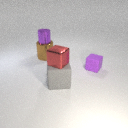
large brown metal cylinder to the left of small purple rubber cube